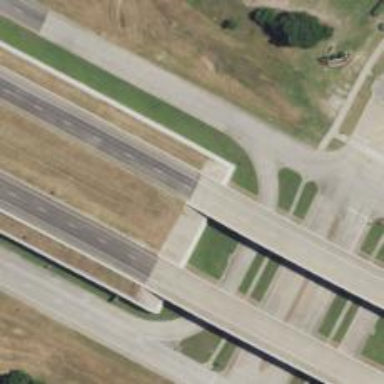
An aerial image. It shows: Asphalt bridge over expressway trunk road.